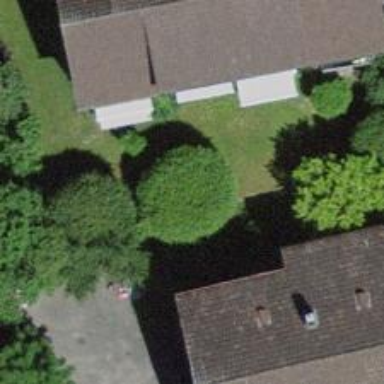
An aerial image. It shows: Shrub in its natural environment.